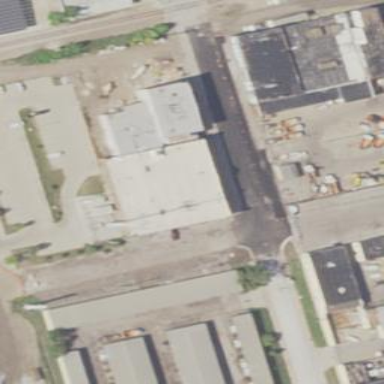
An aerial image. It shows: Commercial building.